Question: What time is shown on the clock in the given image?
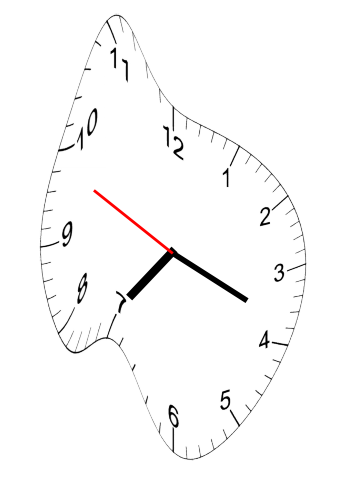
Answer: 07:18:49